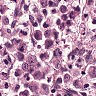
Metastatic tissue present: yes